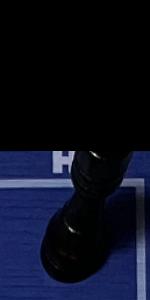
Label: Rook_Black